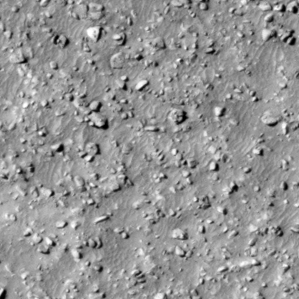
Label: non_frost